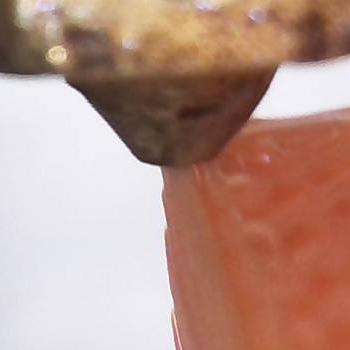
Flow rate: 37%